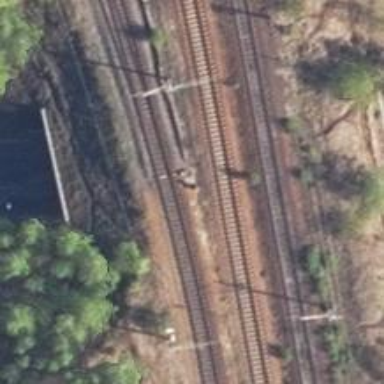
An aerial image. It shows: Railway switch.